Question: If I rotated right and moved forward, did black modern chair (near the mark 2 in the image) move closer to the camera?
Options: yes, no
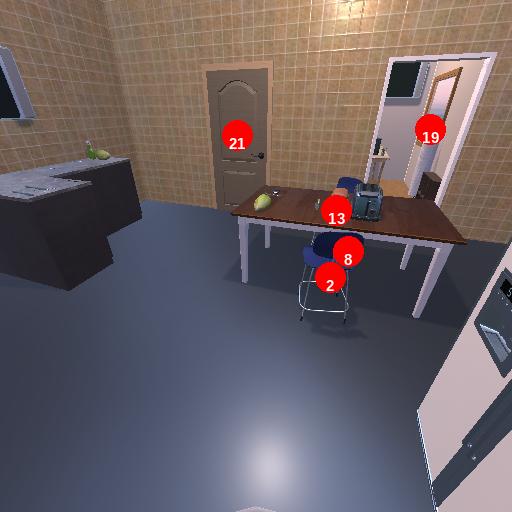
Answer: yes